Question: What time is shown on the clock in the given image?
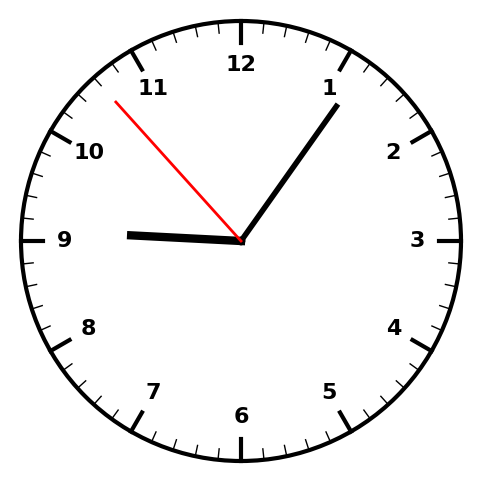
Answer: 09:05:53